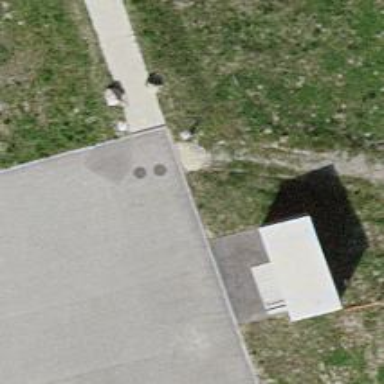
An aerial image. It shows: Footway with concrete surface.